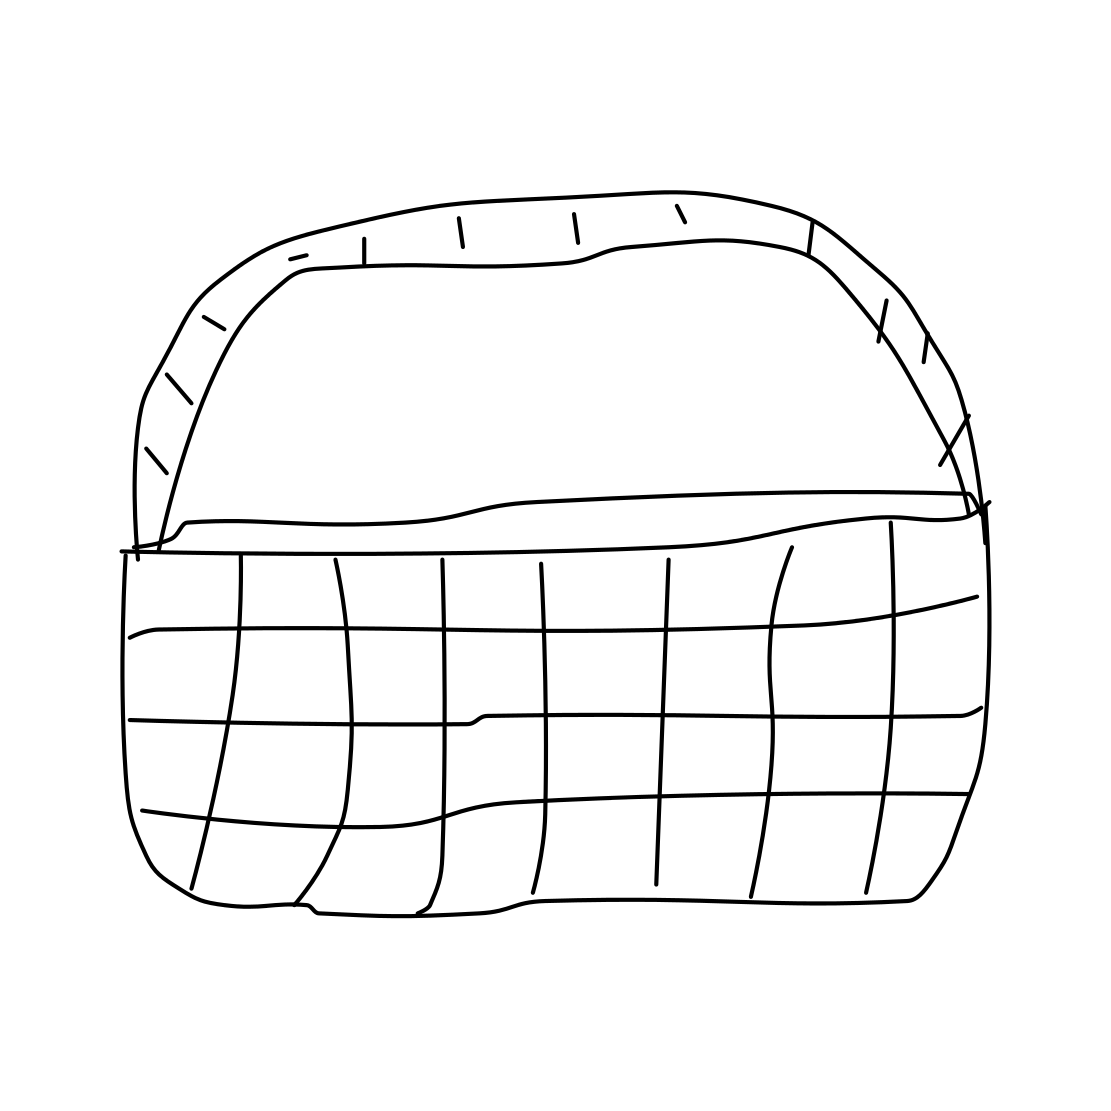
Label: basket